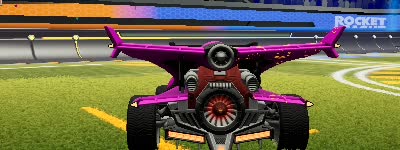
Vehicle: aftershock